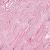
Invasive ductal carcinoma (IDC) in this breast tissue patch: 1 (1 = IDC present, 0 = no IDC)